Question: I am confused why I have error 500 right after initialization of 'JQuery Uploadify' because 'uploadify' tries to request the url that doesn't exist, also tried to set 'preventCaching: false' but didn't help

'.../document/1/' doesn't exists and current page url is different
'''
Request URL:http://localhost:8000/document/1/
Request Method:GET
Status Code:500 INTERNAL SERVER ERROR
Request Headersview source
Accept:*/*
Accept-Charset:ISO-8859-1,utf-8;q=0.7,*;q=0.3
Accept-Encoding:gzip,deflate,sdch
Accept-Language:en-US,en;q=0.8
Cache-Control:no-cache
Connection:keep-alive
Host:localhost:8000
Pragma:no-cache
Referer:http://localhost:8000/static/g/plugins/uploadify/uploadify.swf
'''
from the above we see that 'Referer:http://localhost:8000/static/g/plugins/uploadify/uploadify.swf' so why uploadify makes additional request I didn't ask it to make?
:
'''
$('#id_file').uploadify({
swf: '{% static 'g/plugins/uploadify/uploadify.swf' %}',
uploader: '{% url upload_file object.id %}',
//...
});
'''
What is the problem with uploadify or what am I doing wrong?
Thanks,
Sultan
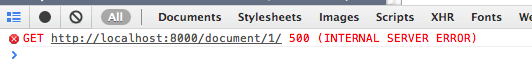
Answer: Been debugging and found that Uploadify looks for 'button_image_url' property, I just nulled and thats it I don't have this error anymore
'''
---SWFUpload Instance Info---
Version: 2.2.0 2009-03-25
Movie Name: SWFUpload_0
Settings:
upload_url: /document/1/add-file
flash_url: /static/g/plugins/uploadify/uploadify.swf
use_query_string: false
requeue_on_error: false
http_success:
assume_success_timeout: 30
file_post_name: file
post_params: [object Object]
file_types: *.*
file_types_description: All Files
file_size_limit: 0
file_upload_limit: 0
file_queue_limit: 999
debug: true
prevent_swf_caching: false
button_placeholder_id: id_file
button_placeholder: Not Set
button_image_url: /document/1/
button_width: 120
button_height: 30
button_text:
button_text_style: color: #000000; font-size: 16pt;
button_text_top_padding: 0
button_text_left_padding: 0
button_action: -110
button_disabled: false
custom_settings: [object Object]
Event Handlers:
swfupload_loaded_handler assigned: false
file_dialog_start_handler assigned: true
file_queued_handler assigned: true
file_queue_error_handler assigned: true
upload_start_handler assigned: true
upload_progress_handler assigned: true
upload_error_handler assigned: true
upload_success_handler assigned: true
upload_complete_handler assigned: true
debug_handler assigned: true
SWF DEBUG: SWFUpload Init Complete
SWF DEBUG:
SWF DEBUG: ----- SWF DEBUG OUTPUT ----
SWF DEBUG: Build Number: SWFUPLOAD 2.2.0
SWF DEBUG: movieName: SWFUpload_0
SWF DEBUG: Upload URL: /document/1/add-file
SWF DEBUG: File Types String: *.*
SWF DEBUG: Parsed File Types:
'''
Thanks for your attention.